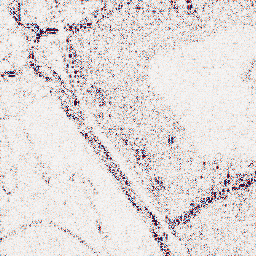
Category: wavelet
Decomposition family: wavelet_reverse_biorthogonal
Decomposition parameters: wavelet: rbio5.5
level: 1
Upsampling method: sinc_blackman
Upsampling parameters: scale: 4
kernel_size: 16
Upsampling scale: 4